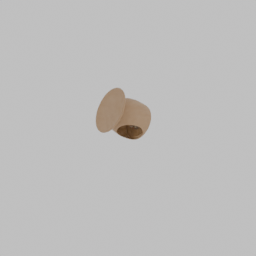
Label: tools